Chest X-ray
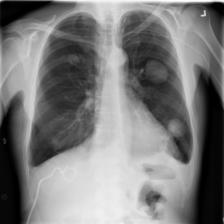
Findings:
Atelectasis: negative
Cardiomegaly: negative
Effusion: negative
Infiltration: negative
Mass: negative
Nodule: negative
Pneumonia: negative
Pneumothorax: negative
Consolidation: negative
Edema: negative
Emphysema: negative
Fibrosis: negative
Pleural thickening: negative
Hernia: negative